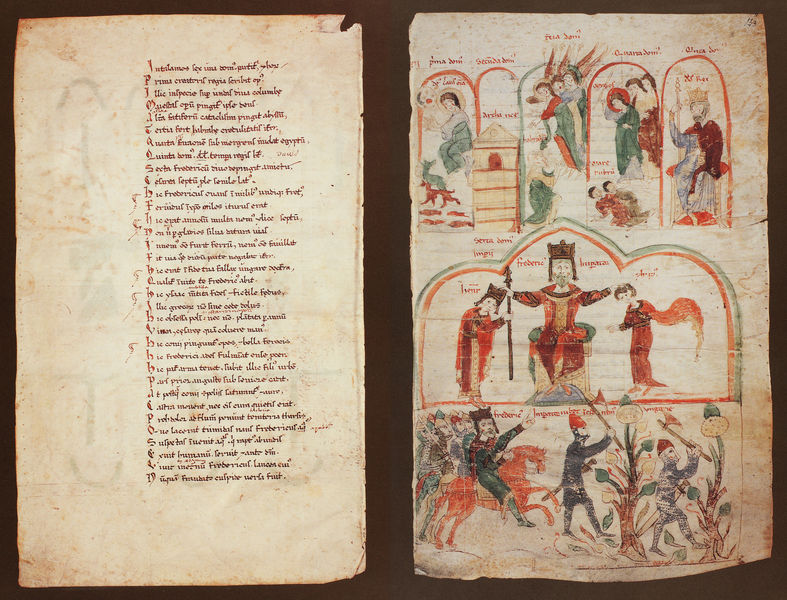
Titel: Liber ad honorem Augusti sive de rebus Siculis/ Buch zu Ehren des Kaisers Augustus oder über die Angelegenheiten Siziliens
Künstler: Pietro da Eboli
Institution: Bern, Burgbibliothek
Schlagwörter: baum, blätter, mann, wolf, bäume, bunt, frau, hunde, rot, malerei, alt, gold, krone, wald, pferd, reiter, turm, engel, schrift, bilder, schlacht, könig, buch, druck, initialen, seite, illustration, text, buchstabe, initiale, volk, ritter, buchdruck, buchseite, seiten, christus, axt, mittelalter, krönung, zeilen, maria, buchseiten, beil, miniatur, szenen, verkündigung, szepter, latein, wölfe, buchillustration, gabriel, bibelseite, gebriel, initialne, mach hinne